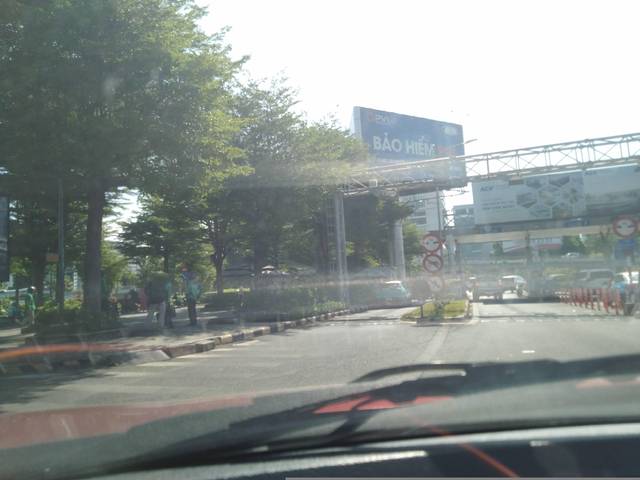
Region: Vietnam
Coordinates: 10.813, 106.664